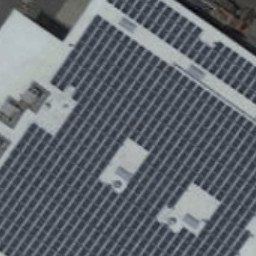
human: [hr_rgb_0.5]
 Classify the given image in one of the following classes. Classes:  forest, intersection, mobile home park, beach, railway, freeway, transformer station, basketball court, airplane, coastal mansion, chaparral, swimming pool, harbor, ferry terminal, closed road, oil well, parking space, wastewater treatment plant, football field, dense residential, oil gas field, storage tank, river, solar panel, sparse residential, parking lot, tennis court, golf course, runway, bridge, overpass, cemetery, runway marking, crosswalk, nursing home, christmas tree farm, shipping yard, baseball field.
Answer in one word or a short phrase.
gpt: solar panel